Question: I am trying to apply a pattern to a D3 bar chart, but what I get is this:

- -
I am using a green and red pattern defined as follows:
And the plot is made with:
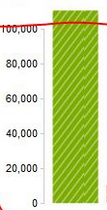
Answer: This block by John Schulz successfully makes patterned bar charts that look fantastic (<URL>.
Copied the code in the below snippet for convenience and perpetuity (also added a little animation to show that it transitions well also).
'''
var first = true;
setInterval( function(){
if(first){
d3.select('.thing-2').transition()
.delay(500)
.duration(1000)
.attr('height',20)
.attr('y',80)
}else{
d3.select('.thing-2').transition()
.delay(500)
.duration(1000)
.attr('height',100)
.attr('y',0)
}
first = !first;
},2500)
'''
'''
<script src="https://cdnjs.cloudflare.com/ajax/libs/d3/3.4.11/d3.min.js"></script>
<!DOCTYPE html>
<html>
<head>
<meta charset=utf-8 />
<title>SVG colored patterns via mask</title>
<style>
/* FF seems to need explicit dimensions */
svg {
width: 500px;
height: 500px;
}
rect.hbar {
mask: url(#mask-stripe)
}
.thing-1 {
fill: blue;
}
.thing-2 {
fill: green;
}
</style>
</head>
<body>
<svg>
<defs>
<pattern id="pattern-stripe"
width="4" height="4"
patternUnits="userSpaceOnUse"
patternTransform="rotate(45)">
<rect width="2" height="4" transform="translate(0,0)" fill="white"></rect>
</pattern>
<mask id="mask-stripe">
<rect x="0" y="0" width="100%" height="100%" fill="url(#pattern-stripe)" />
</mask>
</defs>
<!-- bar chart -->
<rect class="hbar thing-2" x="0" y="0" width="50" height="100"></rect>
<rect class="hbar thing-2" x="51" y="50" width="50" height="50"></rect>
<rect class="hbar thing-2" x="102" y="25" width="50" height="75"></rect>
<!-- horizontal bar chart -->
<rect class="hbar thing-1" x="0" y="200" width="10" height="50"></rect>
<rect class="hbar thing-1" x="0" y="251" width="123" height="50"></rect>
<rect class="hbar thing-1" x="0" y="302" width="41" height="50"></rect>
</svg>
</body>
</html>
'''